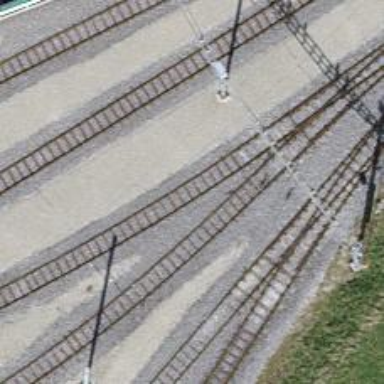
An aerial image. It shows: Narrow-gauge railway with single track running through yard. The railway is electrified with contact line.